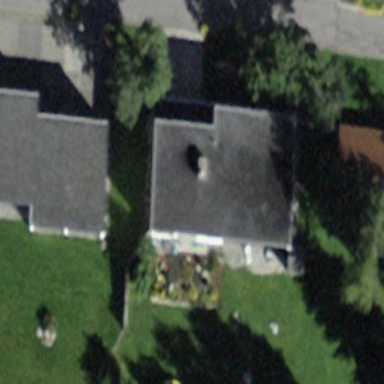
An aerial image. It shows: Building with flat roof.